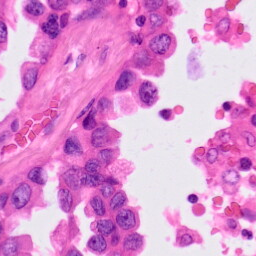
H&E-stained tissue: Lung